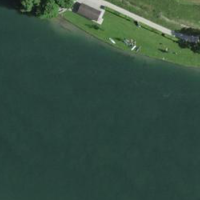
EUNIS habitat code: 15
Species observed at this site:
Primula veris
Cichorium intybus
Medicago sativa